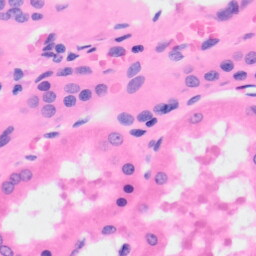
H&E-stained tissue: Kidney